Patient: sex M, age 68
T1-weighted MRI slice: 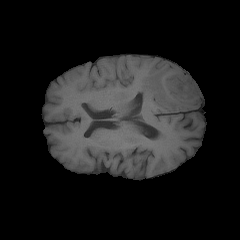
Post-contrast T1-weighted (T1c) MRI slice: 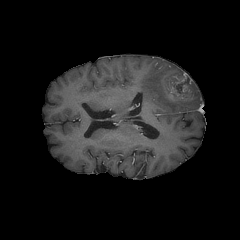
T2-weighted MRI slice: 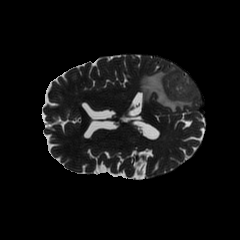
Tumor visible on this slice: yes
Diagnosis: Glioblastoma, IDH-wildtype
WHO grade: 4